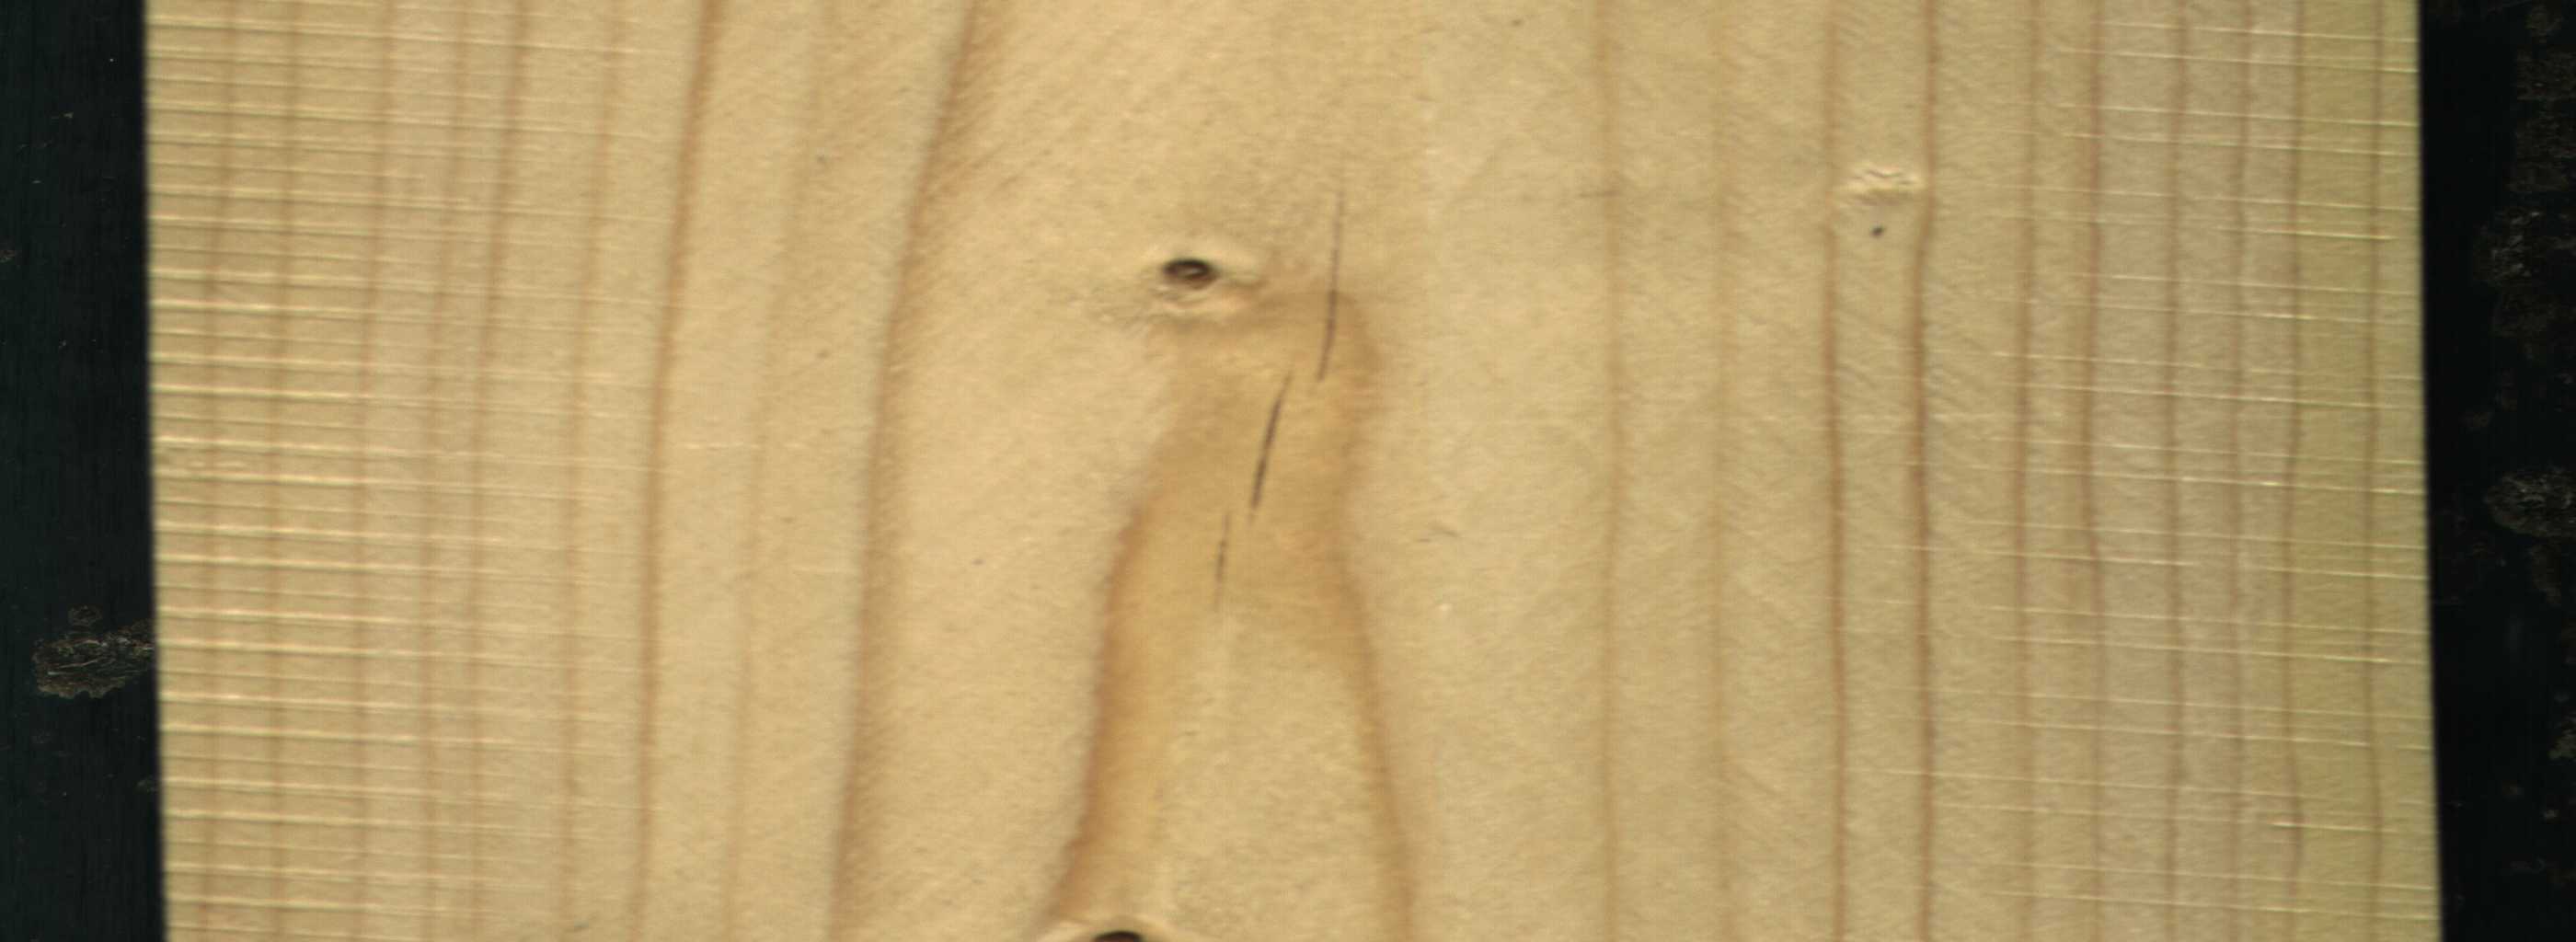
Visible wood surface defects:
Dead_Knot
Live_Knot